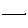
Label: line